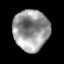
Tissue: lung
Cell type: Epithelial cells
Senescence score: 0.23
Nuclear area (px): 1432
Mean DAPI intensity: 151.87